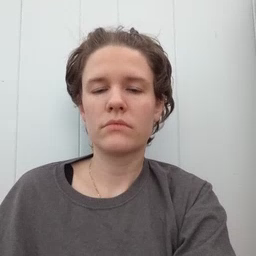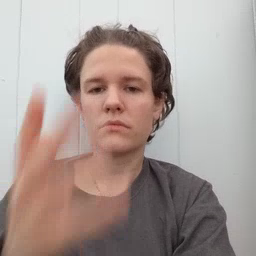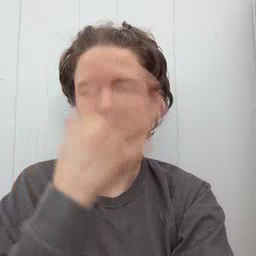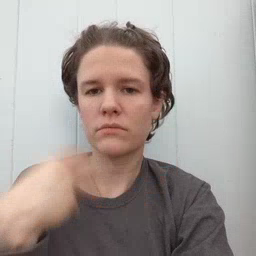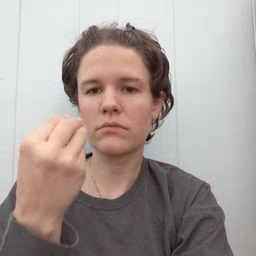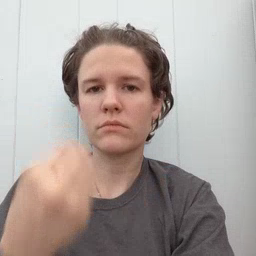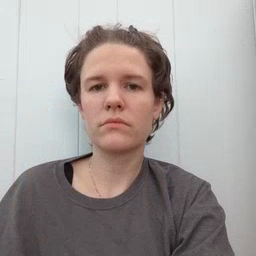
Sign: pretty